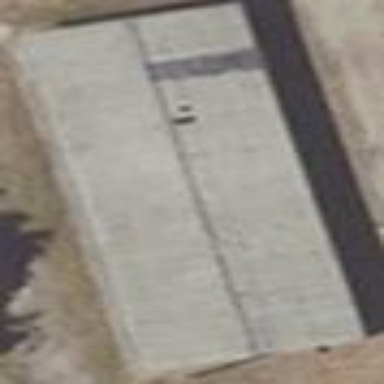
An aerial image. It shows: Group of garages.